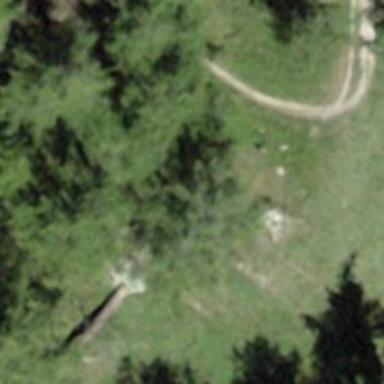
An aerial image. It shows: Ground path with excellent trail visibility.